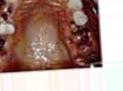
Condition: Caries